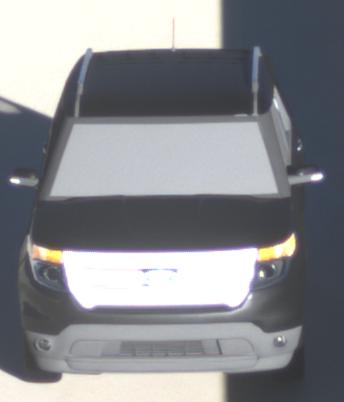
Make: Ford
Model: Explorer
Detailed model: Gen. 5
Model produced from: 2010
Model produced until: 2019
Doors: 5
Color: black
Road condition: dry road
Daytime: morning or afternoon
Contrast: high contrast